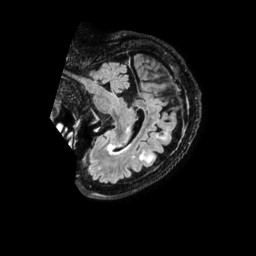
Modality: FLAIR
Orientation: sagittal
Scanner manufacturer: philips
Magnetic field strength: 1.5 T
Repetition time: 4.8 s
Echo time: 0.3438 s